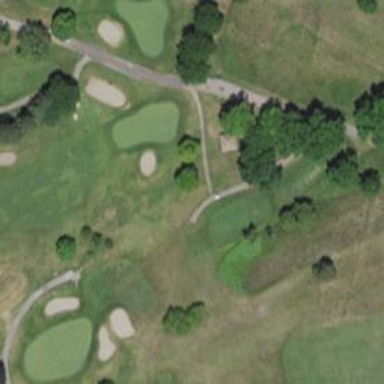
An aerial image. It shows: Golf cartpath that is also road path.